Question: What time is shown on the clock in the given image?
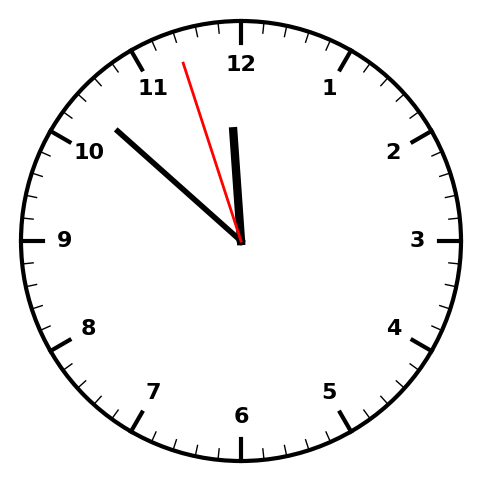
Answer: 11:51:57